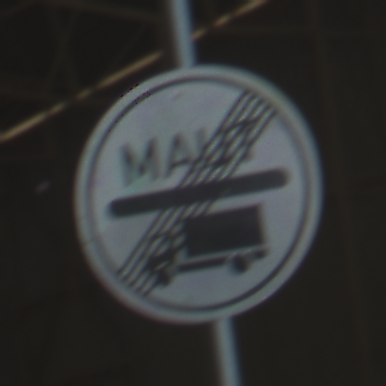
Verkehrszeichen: EndeMautpflicht
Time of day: Midday
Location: Indoor (Urban)
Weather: NotSpecified
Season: NotSpecified
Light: Natural